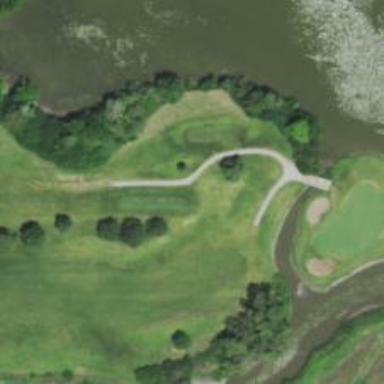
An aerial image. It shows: Grassy area designated as golf tee.